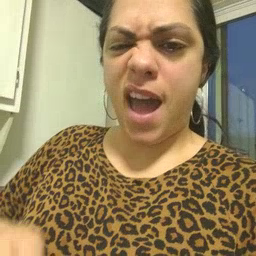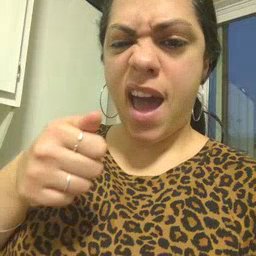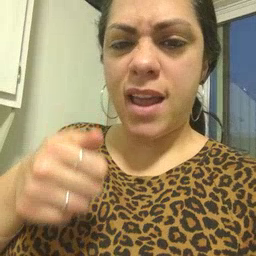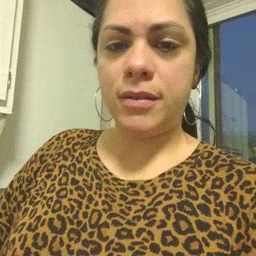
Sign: hide